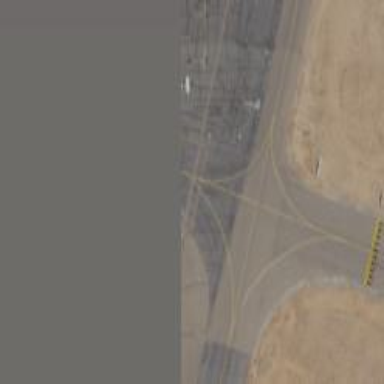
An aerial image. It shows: View of taxiway at the airport.